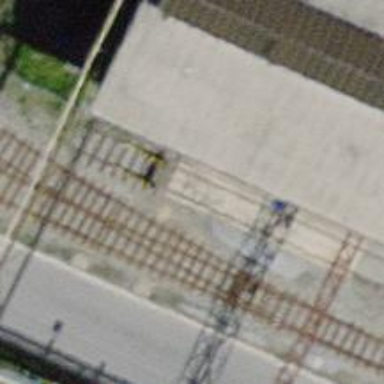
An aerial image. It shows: Railway buffer stop.